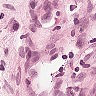
Metastatic tissue present: no